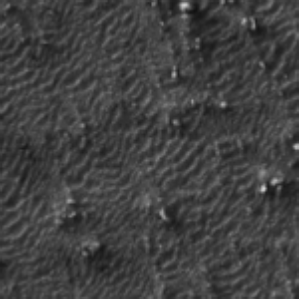
Label: frost